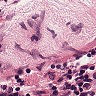
Metastatic tissue present: no